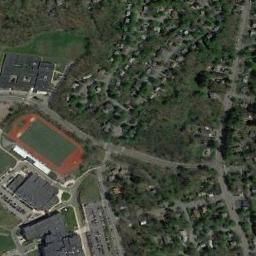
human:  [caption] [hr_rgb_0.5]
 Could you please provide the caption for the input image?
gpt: There are many vegetation and trees next to the track field next to the building .

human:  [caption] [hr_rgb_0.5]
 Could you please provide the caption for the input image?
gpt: There are many roads beside the ground track field .

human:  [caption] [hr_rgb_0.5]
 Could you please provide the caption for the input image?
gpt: The ground track field is surrounded by some trees and houses arranged neatly .

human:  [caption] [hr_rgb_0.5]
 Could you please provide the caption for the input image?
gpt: There is a building and green space around the track .

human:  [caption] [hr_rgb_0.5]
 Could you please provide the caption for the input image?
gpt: There are some black buildings beside the ground track field .